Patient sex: M
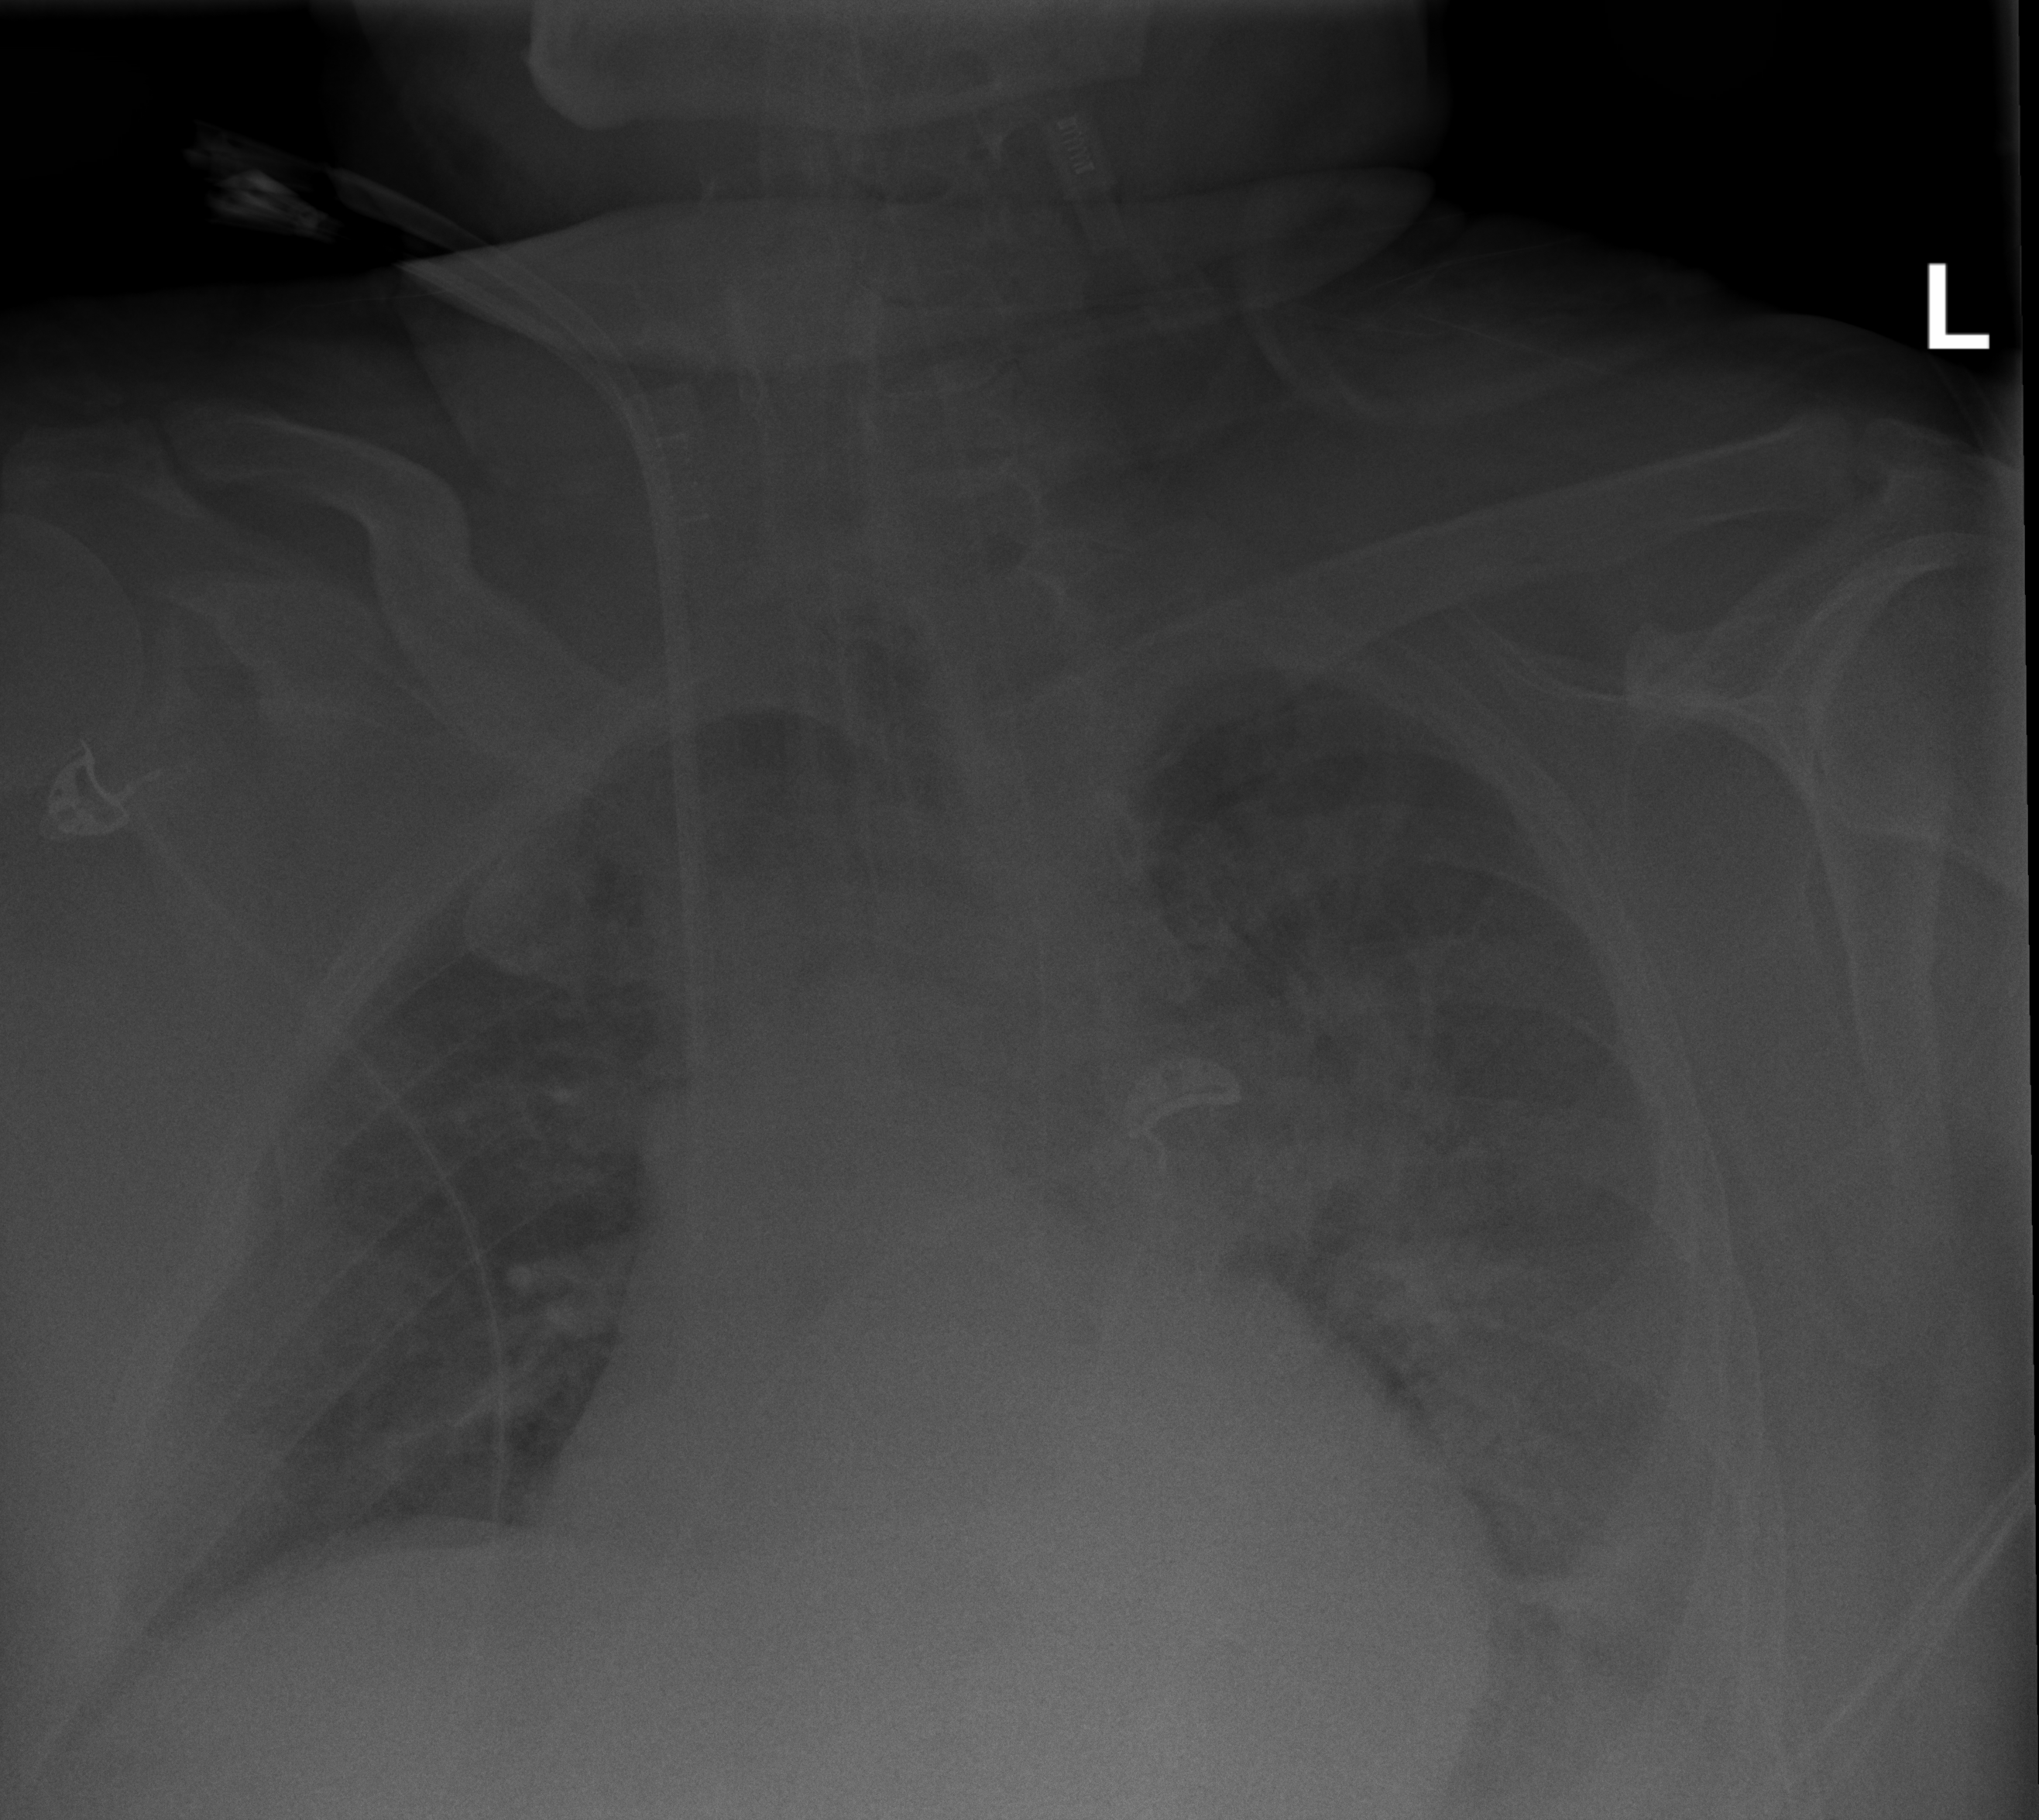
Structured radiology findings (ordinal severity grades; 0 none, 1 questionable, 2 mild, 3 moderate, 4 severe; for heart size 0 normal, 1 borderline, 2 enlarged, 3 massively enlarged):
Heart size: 2
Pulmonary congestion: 2
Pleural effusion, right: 0
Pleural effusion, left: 0
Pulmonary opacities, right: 2
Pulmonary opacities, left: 2
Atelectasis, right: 3
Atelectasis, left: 3